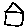
Label: house